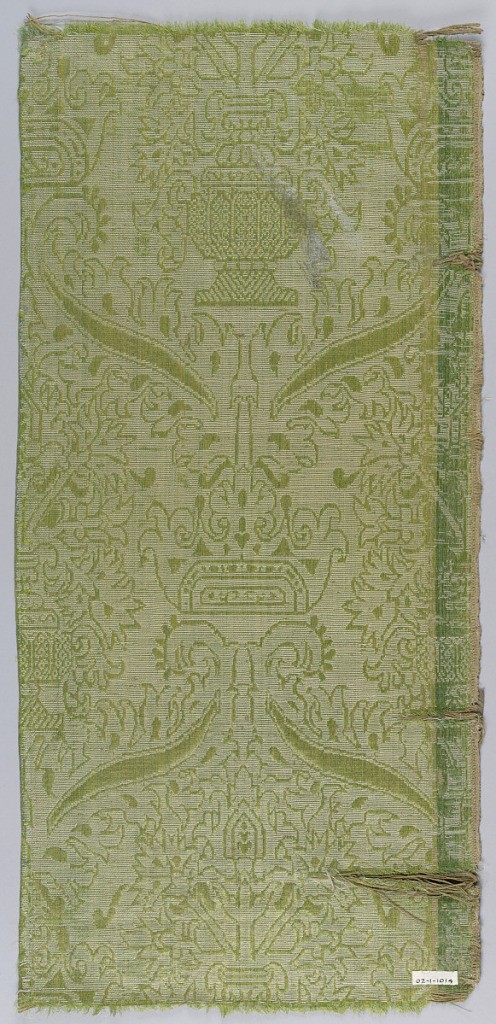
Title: Textile
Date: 17th century
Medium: silk Technique: two integrated fabric structures, 4&1 satin plus plain weave.
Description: Very worn green and white.